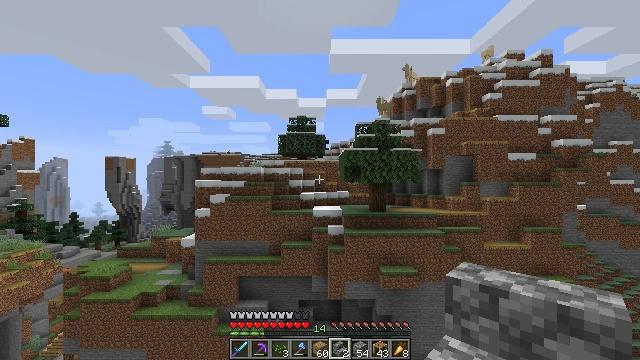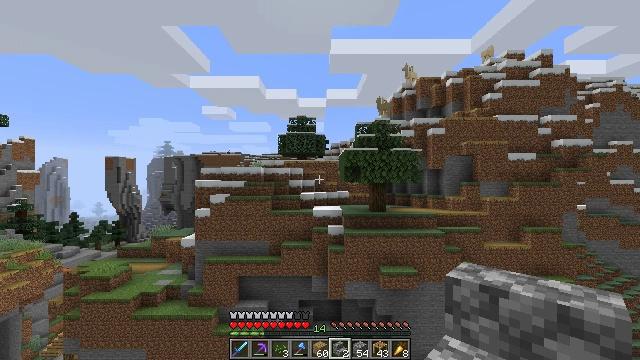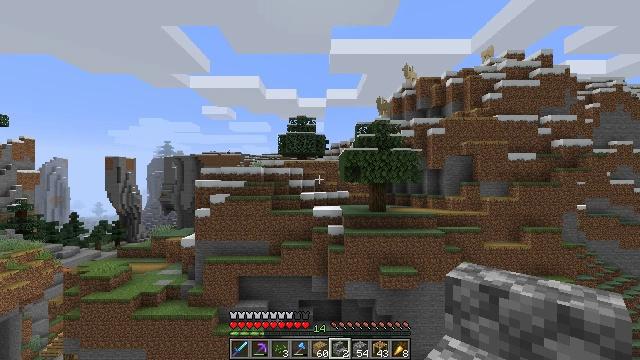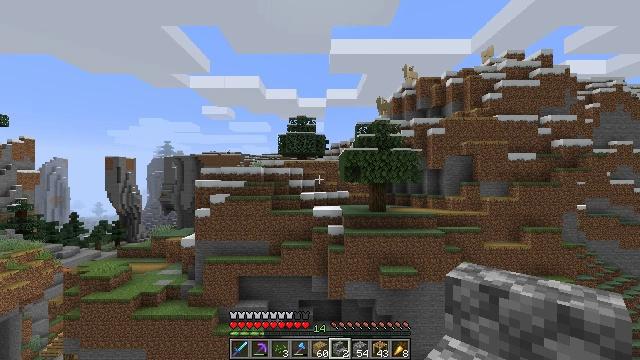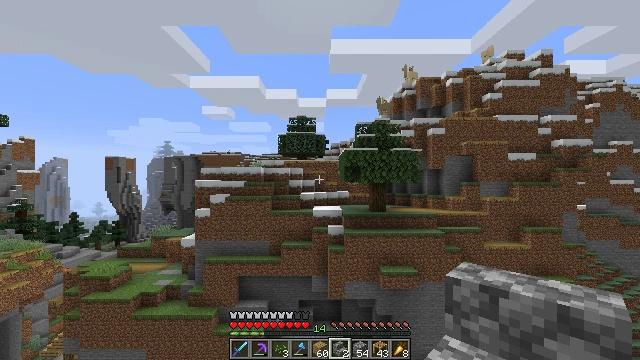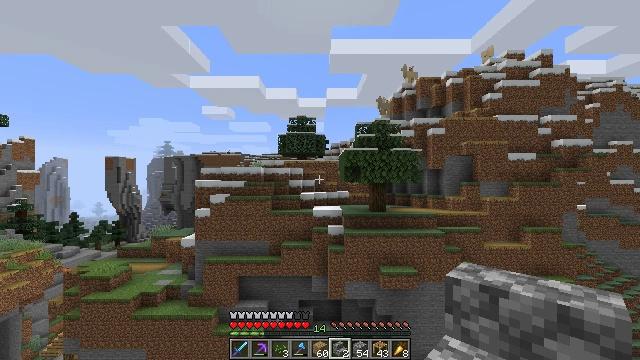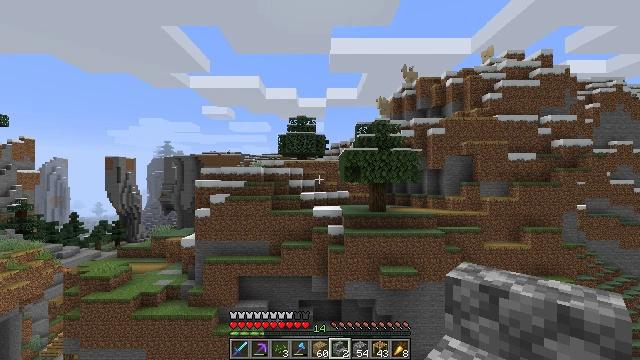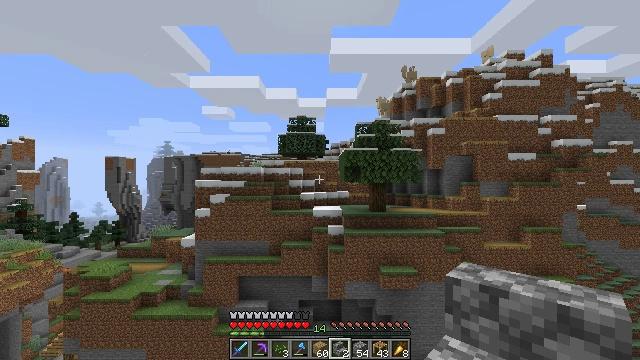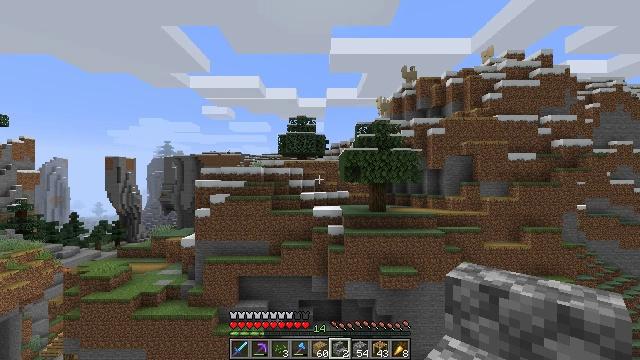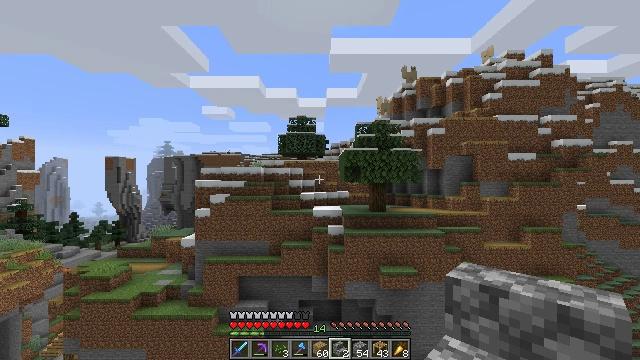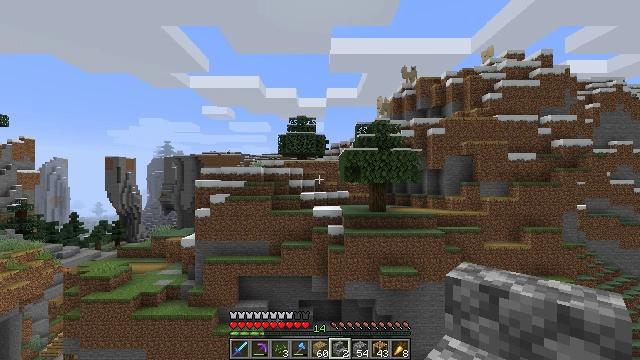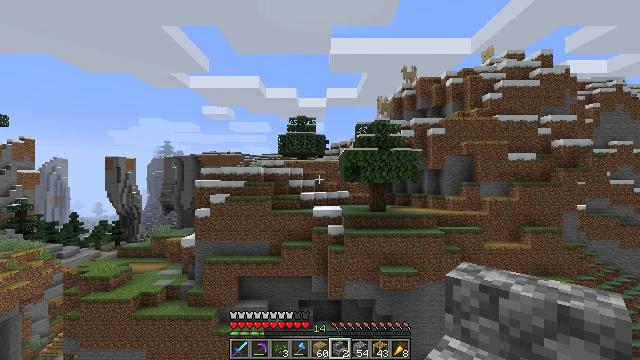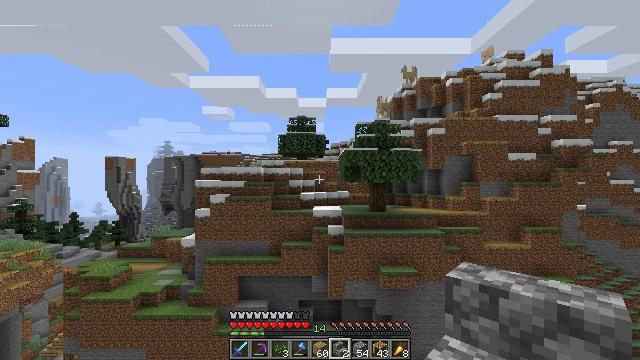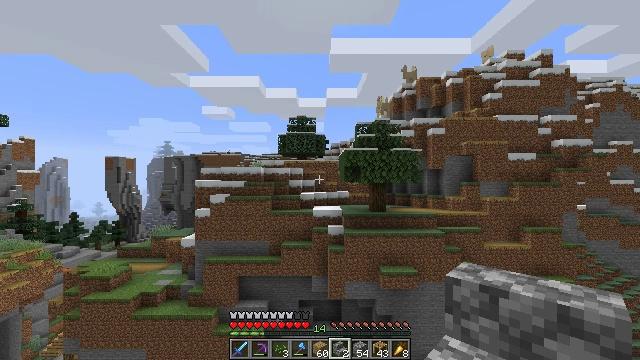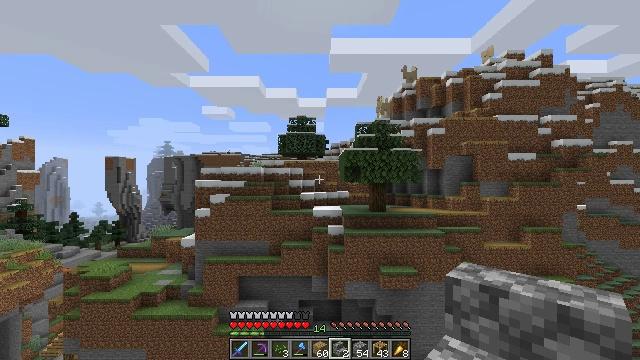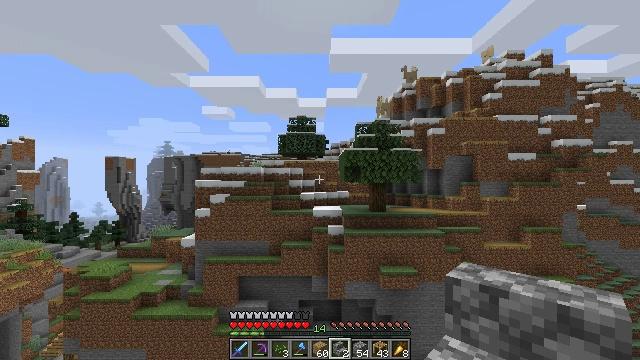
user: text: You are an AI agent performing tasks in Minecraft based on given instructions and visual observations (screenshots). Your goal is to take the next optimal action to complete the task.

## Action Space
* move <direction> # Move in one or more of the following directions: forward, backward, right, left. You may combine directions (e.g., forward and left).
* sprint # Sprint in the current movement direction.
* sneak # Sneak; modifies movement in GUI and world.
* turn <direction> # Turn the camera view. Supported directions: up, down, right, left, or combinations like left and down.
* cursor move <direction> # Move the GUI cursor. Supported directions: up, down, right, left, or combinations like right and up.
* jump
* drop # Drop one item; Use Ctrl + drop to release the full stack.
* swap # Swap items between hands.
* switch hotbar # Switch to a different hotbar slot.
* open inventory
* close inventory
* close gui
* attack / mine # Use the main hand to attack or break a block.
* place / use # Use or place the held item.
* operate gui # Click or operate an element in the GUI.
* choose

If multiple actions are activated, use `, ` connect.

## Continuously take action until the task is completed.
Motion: motion action
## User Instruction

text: Dismantle the scaffolding.
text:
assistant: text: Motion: no_op
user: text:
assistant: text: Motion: no_op
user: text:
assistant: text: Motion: no_op
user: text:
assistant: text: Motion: no_op
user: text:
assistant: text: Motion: no_op
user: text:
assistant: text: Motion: no_op
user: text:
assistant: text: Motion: no_op
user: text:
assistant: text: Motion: no_op
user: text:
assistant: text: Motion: no_op
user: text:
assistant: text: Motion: no_op
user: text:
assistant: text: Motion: no_op
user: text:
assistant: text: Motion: no_op
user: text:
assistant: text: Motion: no_op
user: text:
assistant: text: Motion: no_op
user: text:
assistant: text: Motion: no_op
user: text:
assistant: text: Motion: no_op
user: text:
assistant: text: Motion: no_op
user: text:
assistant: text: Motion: no_op
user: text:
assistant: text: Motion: no_op
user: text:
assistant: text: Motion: no_op
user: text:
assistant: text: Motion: no_op
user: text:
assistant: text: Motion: no_op
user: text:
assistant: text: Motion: no_op
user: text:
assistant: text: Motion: no_op
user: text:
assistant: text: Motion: no_op
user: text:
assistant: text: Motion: no_op
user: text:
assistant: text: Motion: no_op
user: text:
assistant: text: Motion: no_op
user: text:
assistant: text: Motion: no_op
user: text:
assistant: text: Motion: no_op